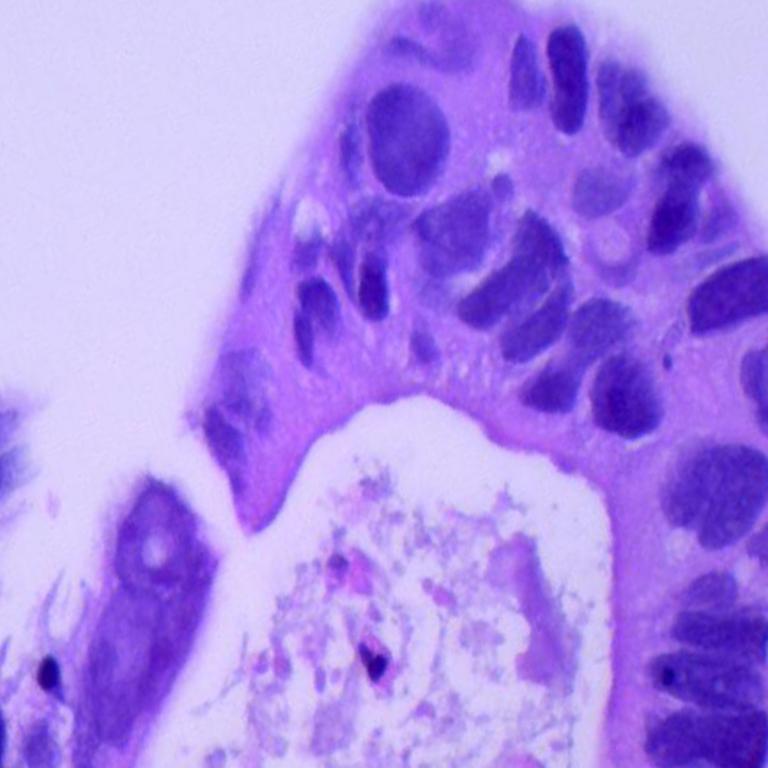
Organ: lung
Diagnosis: adenocarcinomas